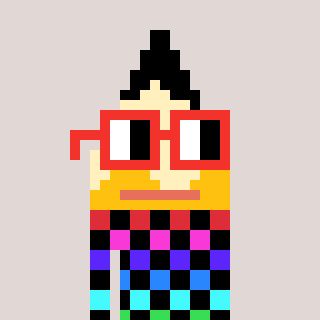
a pixel art character with square red glasses, a pencil-shaped head and a teal-colored body on a warm background